Interaction volume radius: 5 \u00c5
Interaction volume height: 20 \u00c5
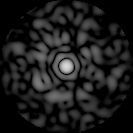
Disorder parameter: 0.8607